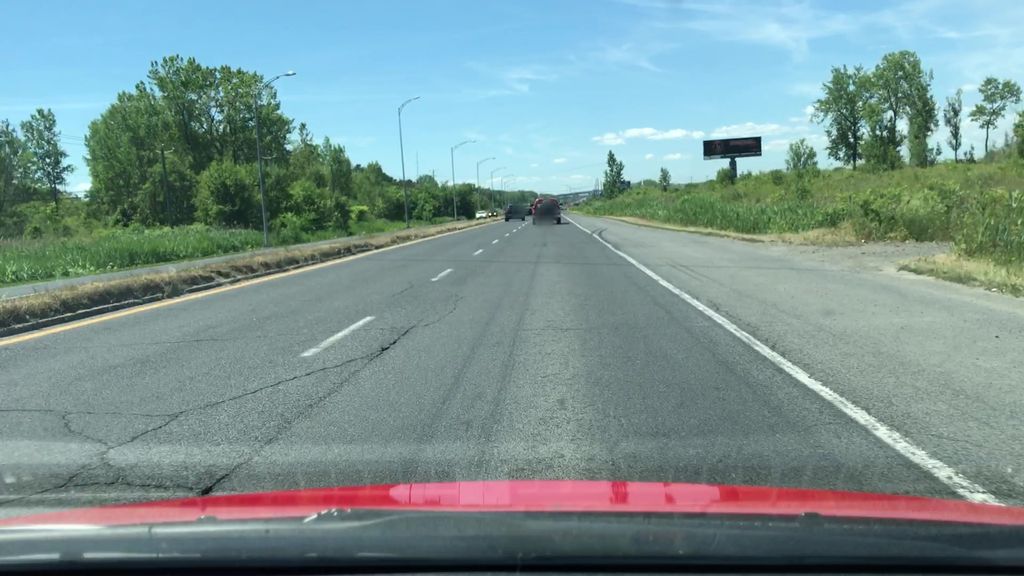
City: montreal